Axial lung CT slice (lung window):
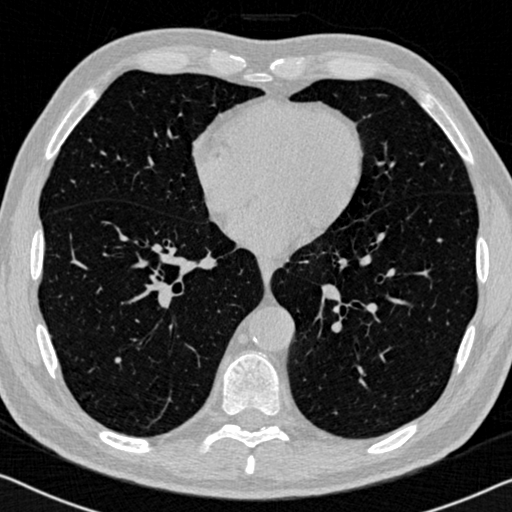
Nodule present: no